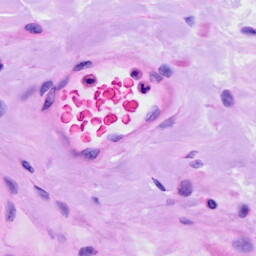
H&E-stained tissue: Ovarian